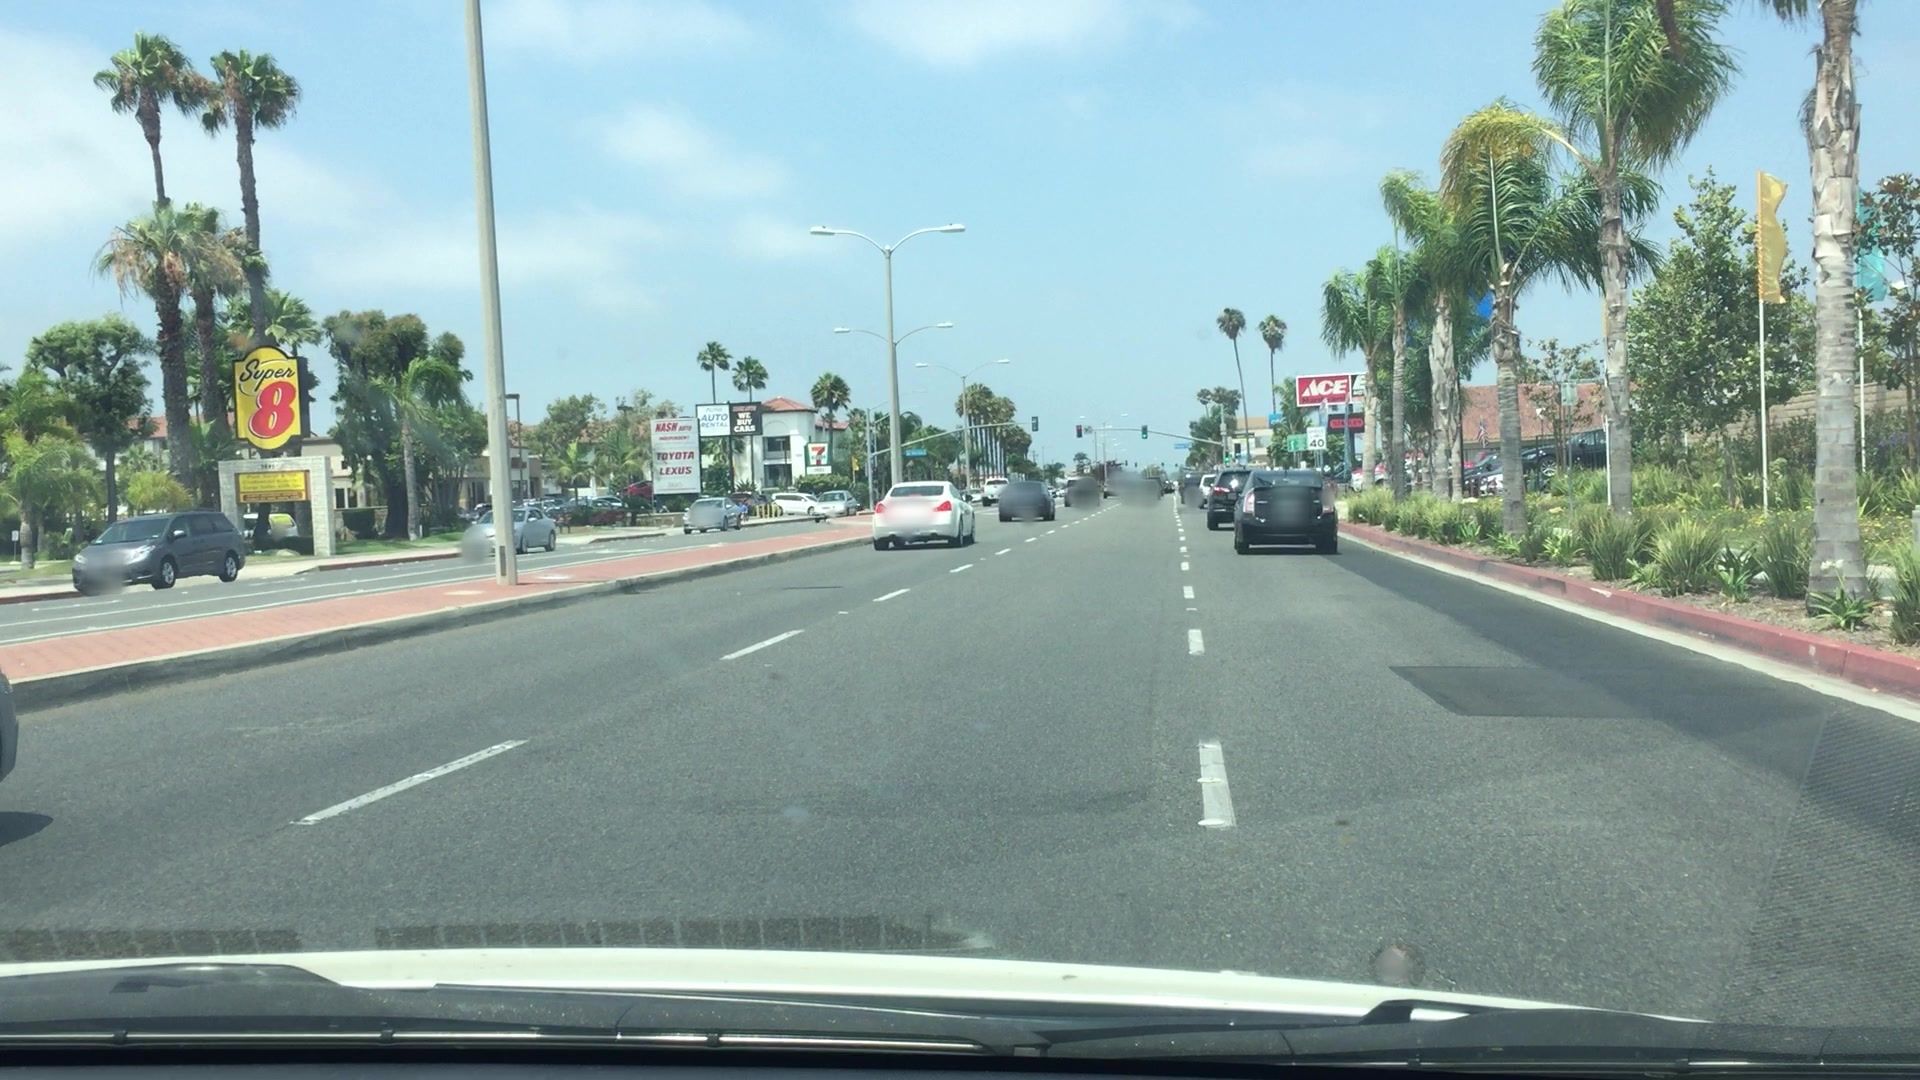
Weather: clear
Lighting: day
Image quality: good
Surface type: driving surface
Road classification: primary
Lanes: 5, 3
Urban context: urban centre
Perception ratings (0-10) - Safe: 3.46, Lively: 8.16, Beautiful: 4.65, Boring: 3.54, Depressing: 5.44, Wealthy: 4.14